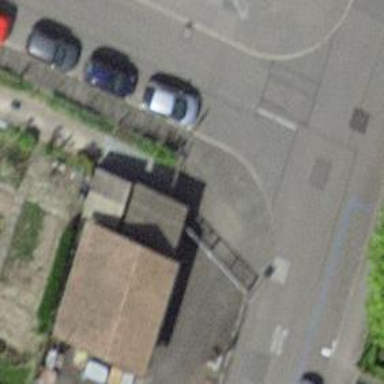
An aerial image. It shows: Gate.